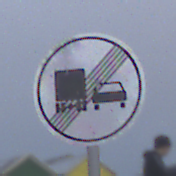
Verkehrszeichen: EndeUeberholverbotKraftfahrzeuge
Umgebung: Outdoor, Beach
Tageszeit: SunriseSunset
Wetter: Overcast
Licht: Natural
Jahreszeit: NotSpecified
Kontrast: LowContrast